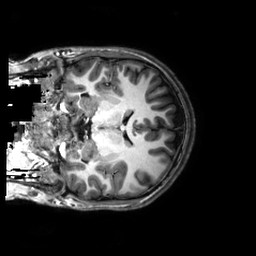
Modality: T1w
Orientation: coronal
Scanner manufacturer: philips
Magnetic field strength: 3 T
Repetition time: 0.0096 s
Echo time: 0.0046 s